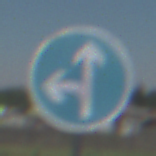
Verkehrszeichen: VorgeschriebeneFahrtrichtungGeradeausOderLinks
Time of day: Midday
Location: Outdoor (Nature)
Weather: Clear
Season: NotSpecified
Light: Natural